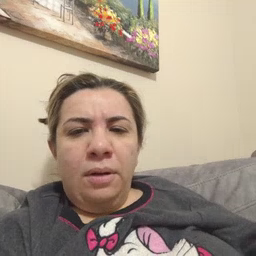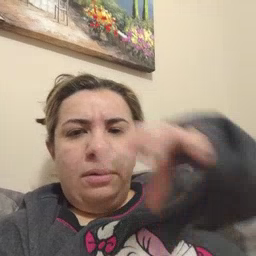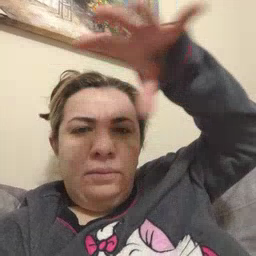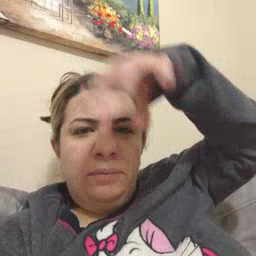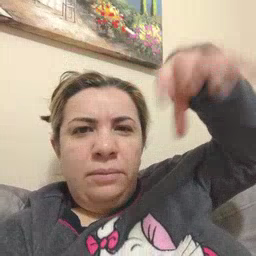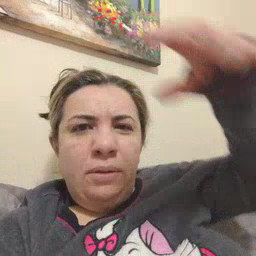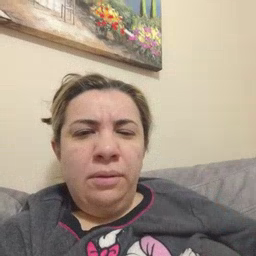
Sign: cloud